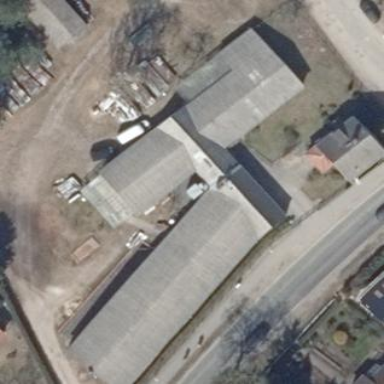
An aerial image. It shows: Gabled roofed manufacturing building.